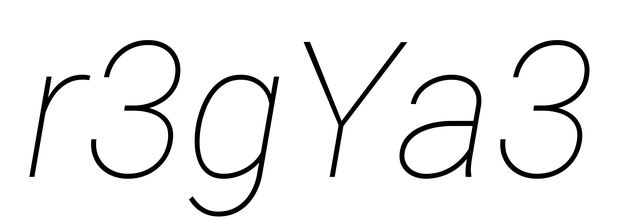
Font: Roboto-Italic_Thin_Italic